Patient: sex M, age 37
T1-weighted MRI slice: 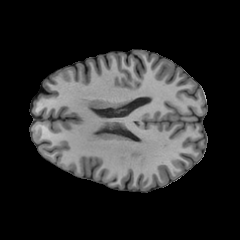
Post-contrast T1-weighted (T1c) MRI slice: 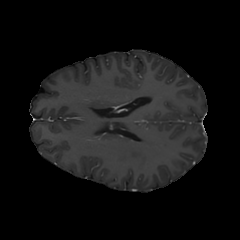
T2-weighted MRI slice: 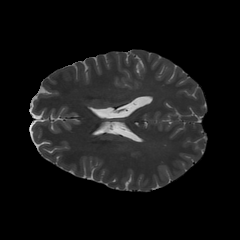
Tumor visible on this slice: no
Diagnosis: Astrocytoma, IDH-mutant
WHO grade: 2